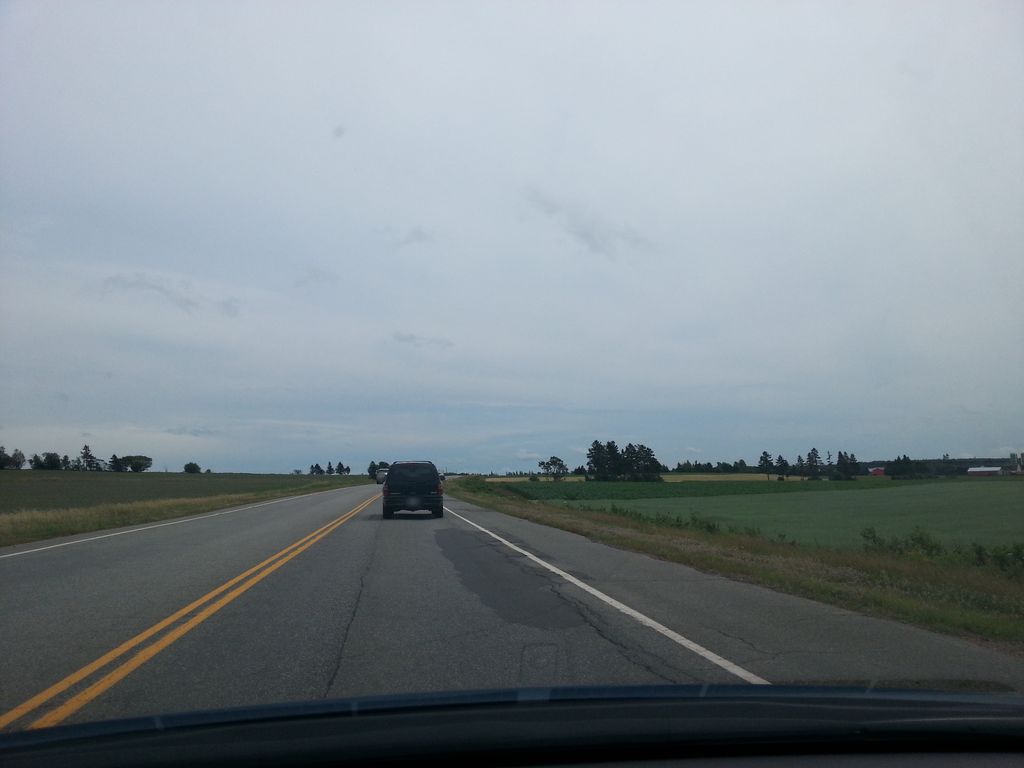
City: charlottetown